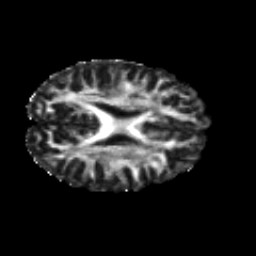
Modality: FA
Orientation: axial
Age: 32
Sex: female
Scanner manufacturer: siemens
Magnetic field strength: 3 T
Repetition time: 8.8 s
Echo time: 0.085 s